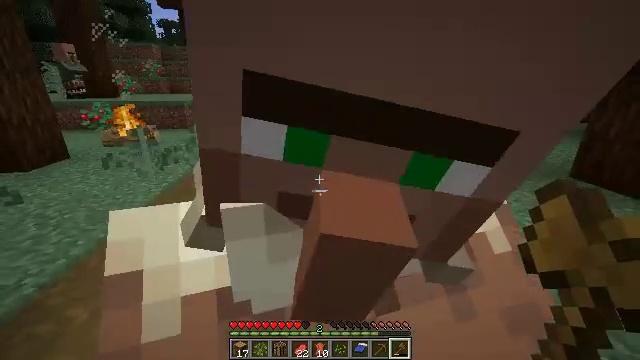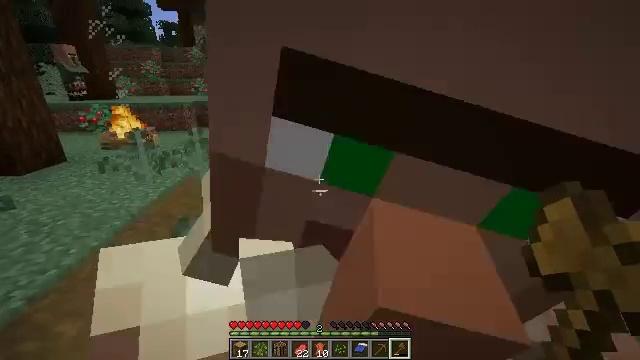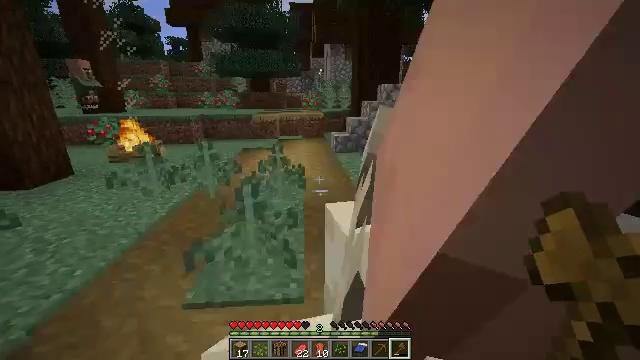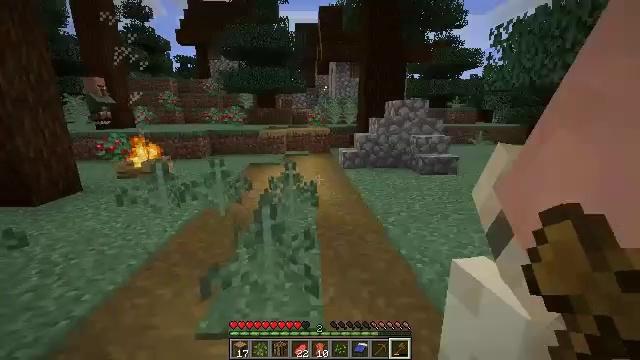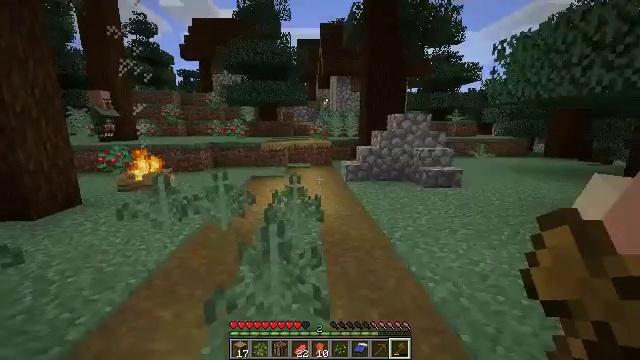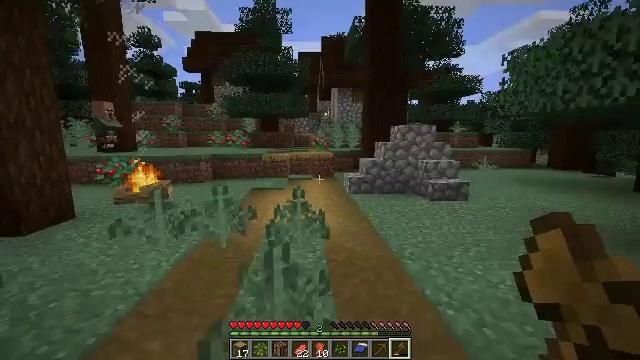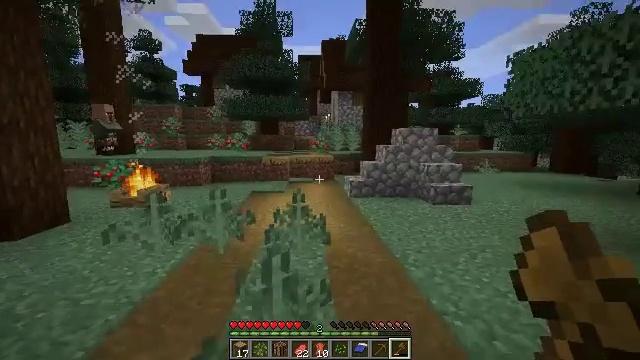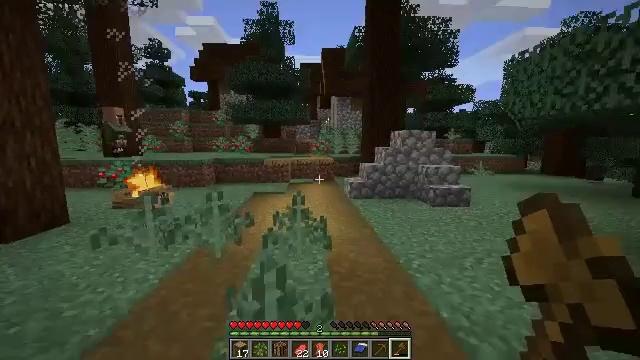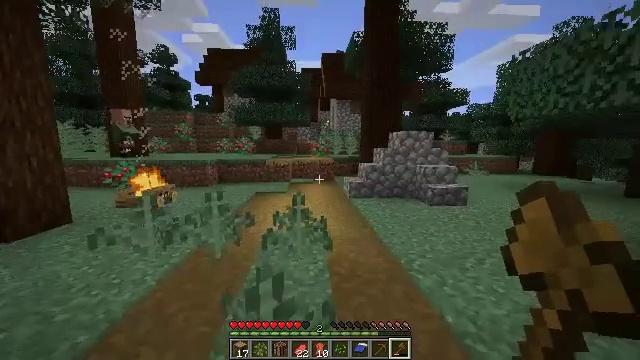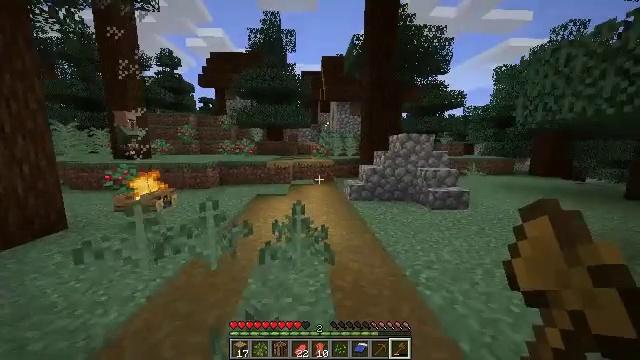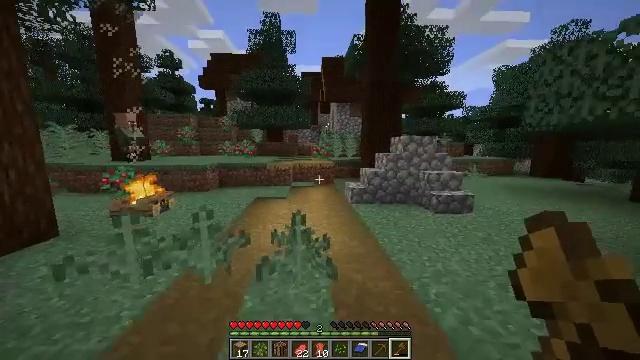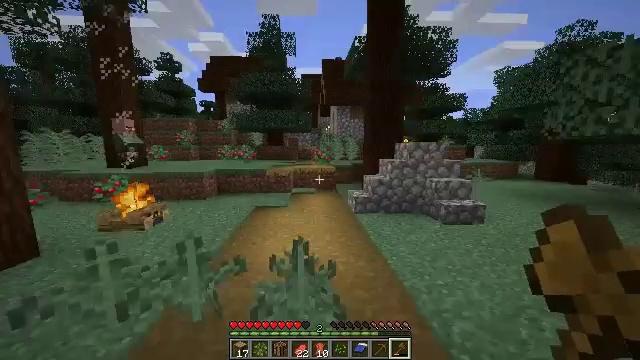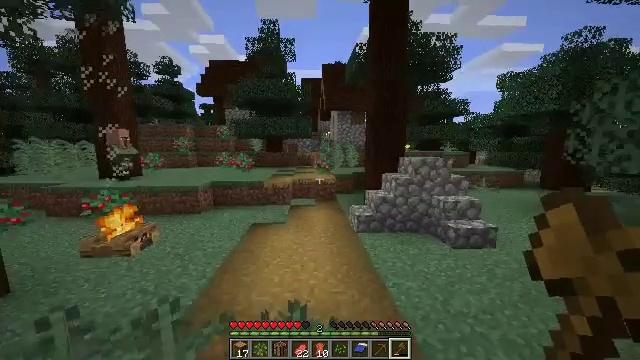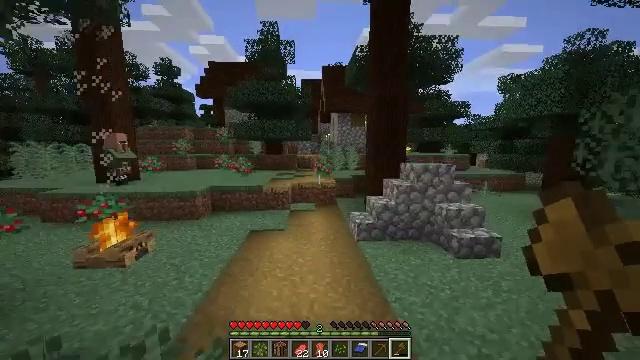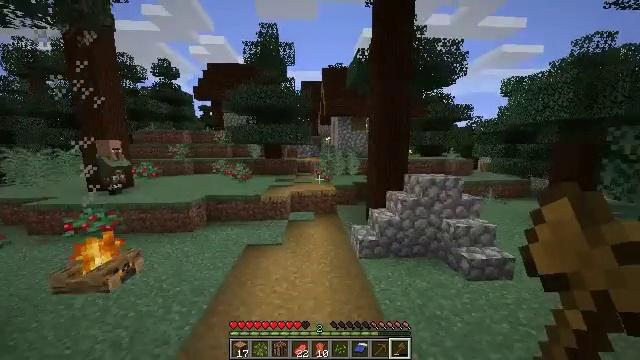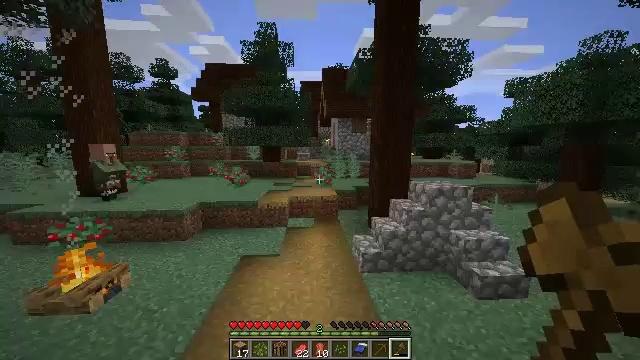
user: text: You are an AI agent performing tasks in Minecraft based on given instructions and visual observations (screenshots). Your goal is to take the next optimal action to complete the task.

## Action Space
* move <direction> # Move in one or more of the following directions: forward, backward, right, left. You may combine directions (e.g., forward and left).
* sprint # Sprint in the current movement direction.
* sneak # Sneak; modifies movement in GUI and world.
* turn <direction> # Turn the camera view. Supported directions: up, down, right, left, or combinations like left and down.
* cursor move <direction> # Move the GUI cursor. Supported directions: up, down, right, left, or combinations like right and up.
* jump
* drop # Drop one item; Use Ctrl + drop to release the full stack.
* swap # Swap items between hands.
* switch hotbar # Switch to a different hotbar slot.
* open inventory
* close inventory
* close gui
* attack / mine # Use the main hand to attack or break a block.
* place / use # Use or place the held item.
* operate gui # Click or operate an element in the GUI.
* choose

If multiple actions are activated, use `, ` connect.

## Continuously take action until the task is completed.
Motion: motion action
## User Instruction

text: Gather materials from the sweet berry bush.
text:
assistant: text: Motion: move forward and move left
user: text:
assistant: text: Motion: move forward and move left, turn up
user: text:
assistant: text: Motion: move forward and move left, turn up
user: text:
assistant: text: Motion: move forward, turn up
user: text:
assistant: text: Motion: move forward, turn up
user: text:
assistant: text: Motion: move forward, sprint
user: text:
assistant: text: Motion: move forward, sprint
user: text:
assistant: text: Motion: move forward, sprint
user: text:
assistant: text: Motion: move forward, sprint
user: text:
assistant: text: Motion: move forward, sprint
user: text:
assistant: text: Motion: move forward, jump
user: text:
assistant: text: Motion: move forward, jump
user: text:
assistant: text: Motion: move forward, jump
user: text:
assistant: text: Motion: move forward, jump
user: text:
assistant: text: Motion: move forward, jump
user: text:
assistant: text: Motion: move forward, turn left, jump
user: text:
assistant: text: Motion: move forward, turn left, jump
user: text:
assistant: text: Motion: move forward, turn left
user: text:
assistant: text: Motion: move forward, turn left
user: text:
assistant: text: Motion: move forward, turn left
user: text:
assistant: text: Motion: move forward, turn left
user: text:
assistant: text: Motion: move forward, turn left
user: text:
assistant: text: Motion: move forward, turn left
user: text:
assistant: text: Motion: move forward, turn left
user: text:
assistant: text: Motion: move forward, turn left
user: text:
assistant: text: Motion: move forward, turn left
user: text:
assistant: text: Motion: move forward
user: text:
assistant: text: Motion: move forward
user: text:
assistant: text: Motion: move forward
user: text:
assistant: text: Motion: move forward